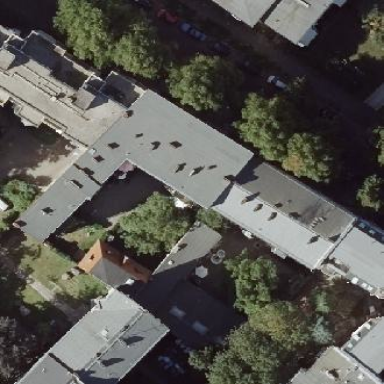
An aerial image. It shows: Building.